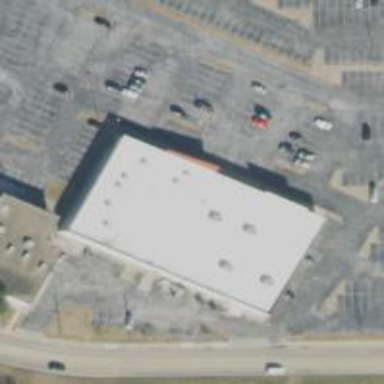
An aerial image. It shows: Retail building.